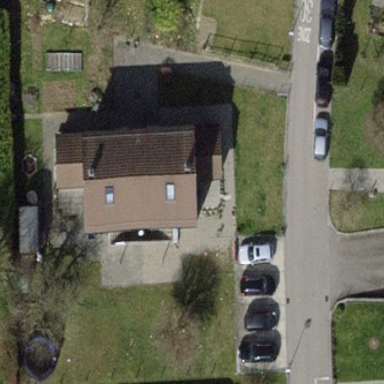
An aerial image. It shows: Terrace building.